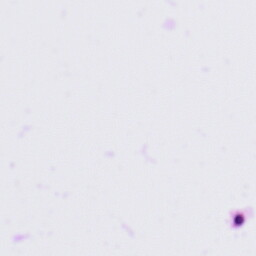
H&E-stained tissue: Tonsil